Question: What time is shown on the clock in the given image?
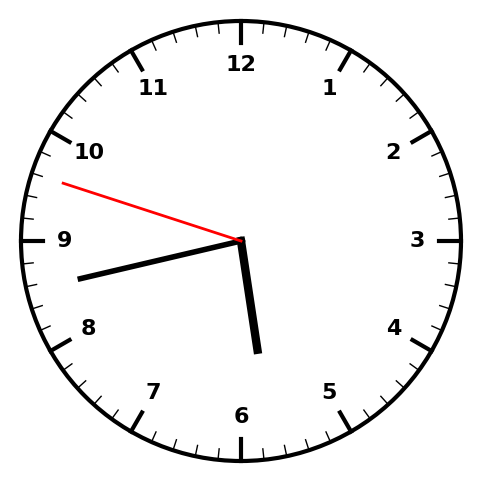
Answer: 05:42:48